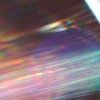
Label: sunburn